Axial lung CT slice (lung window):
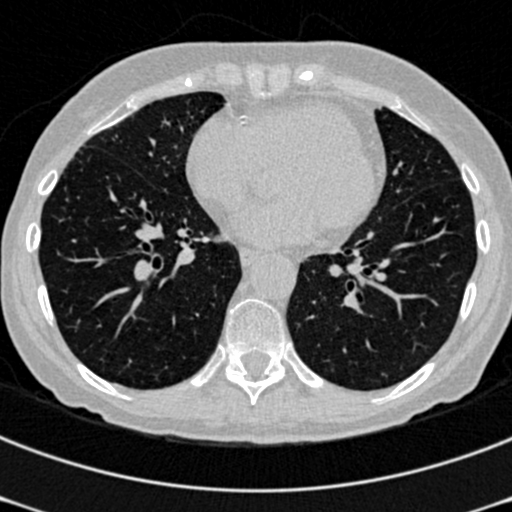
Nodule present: no